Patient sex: M
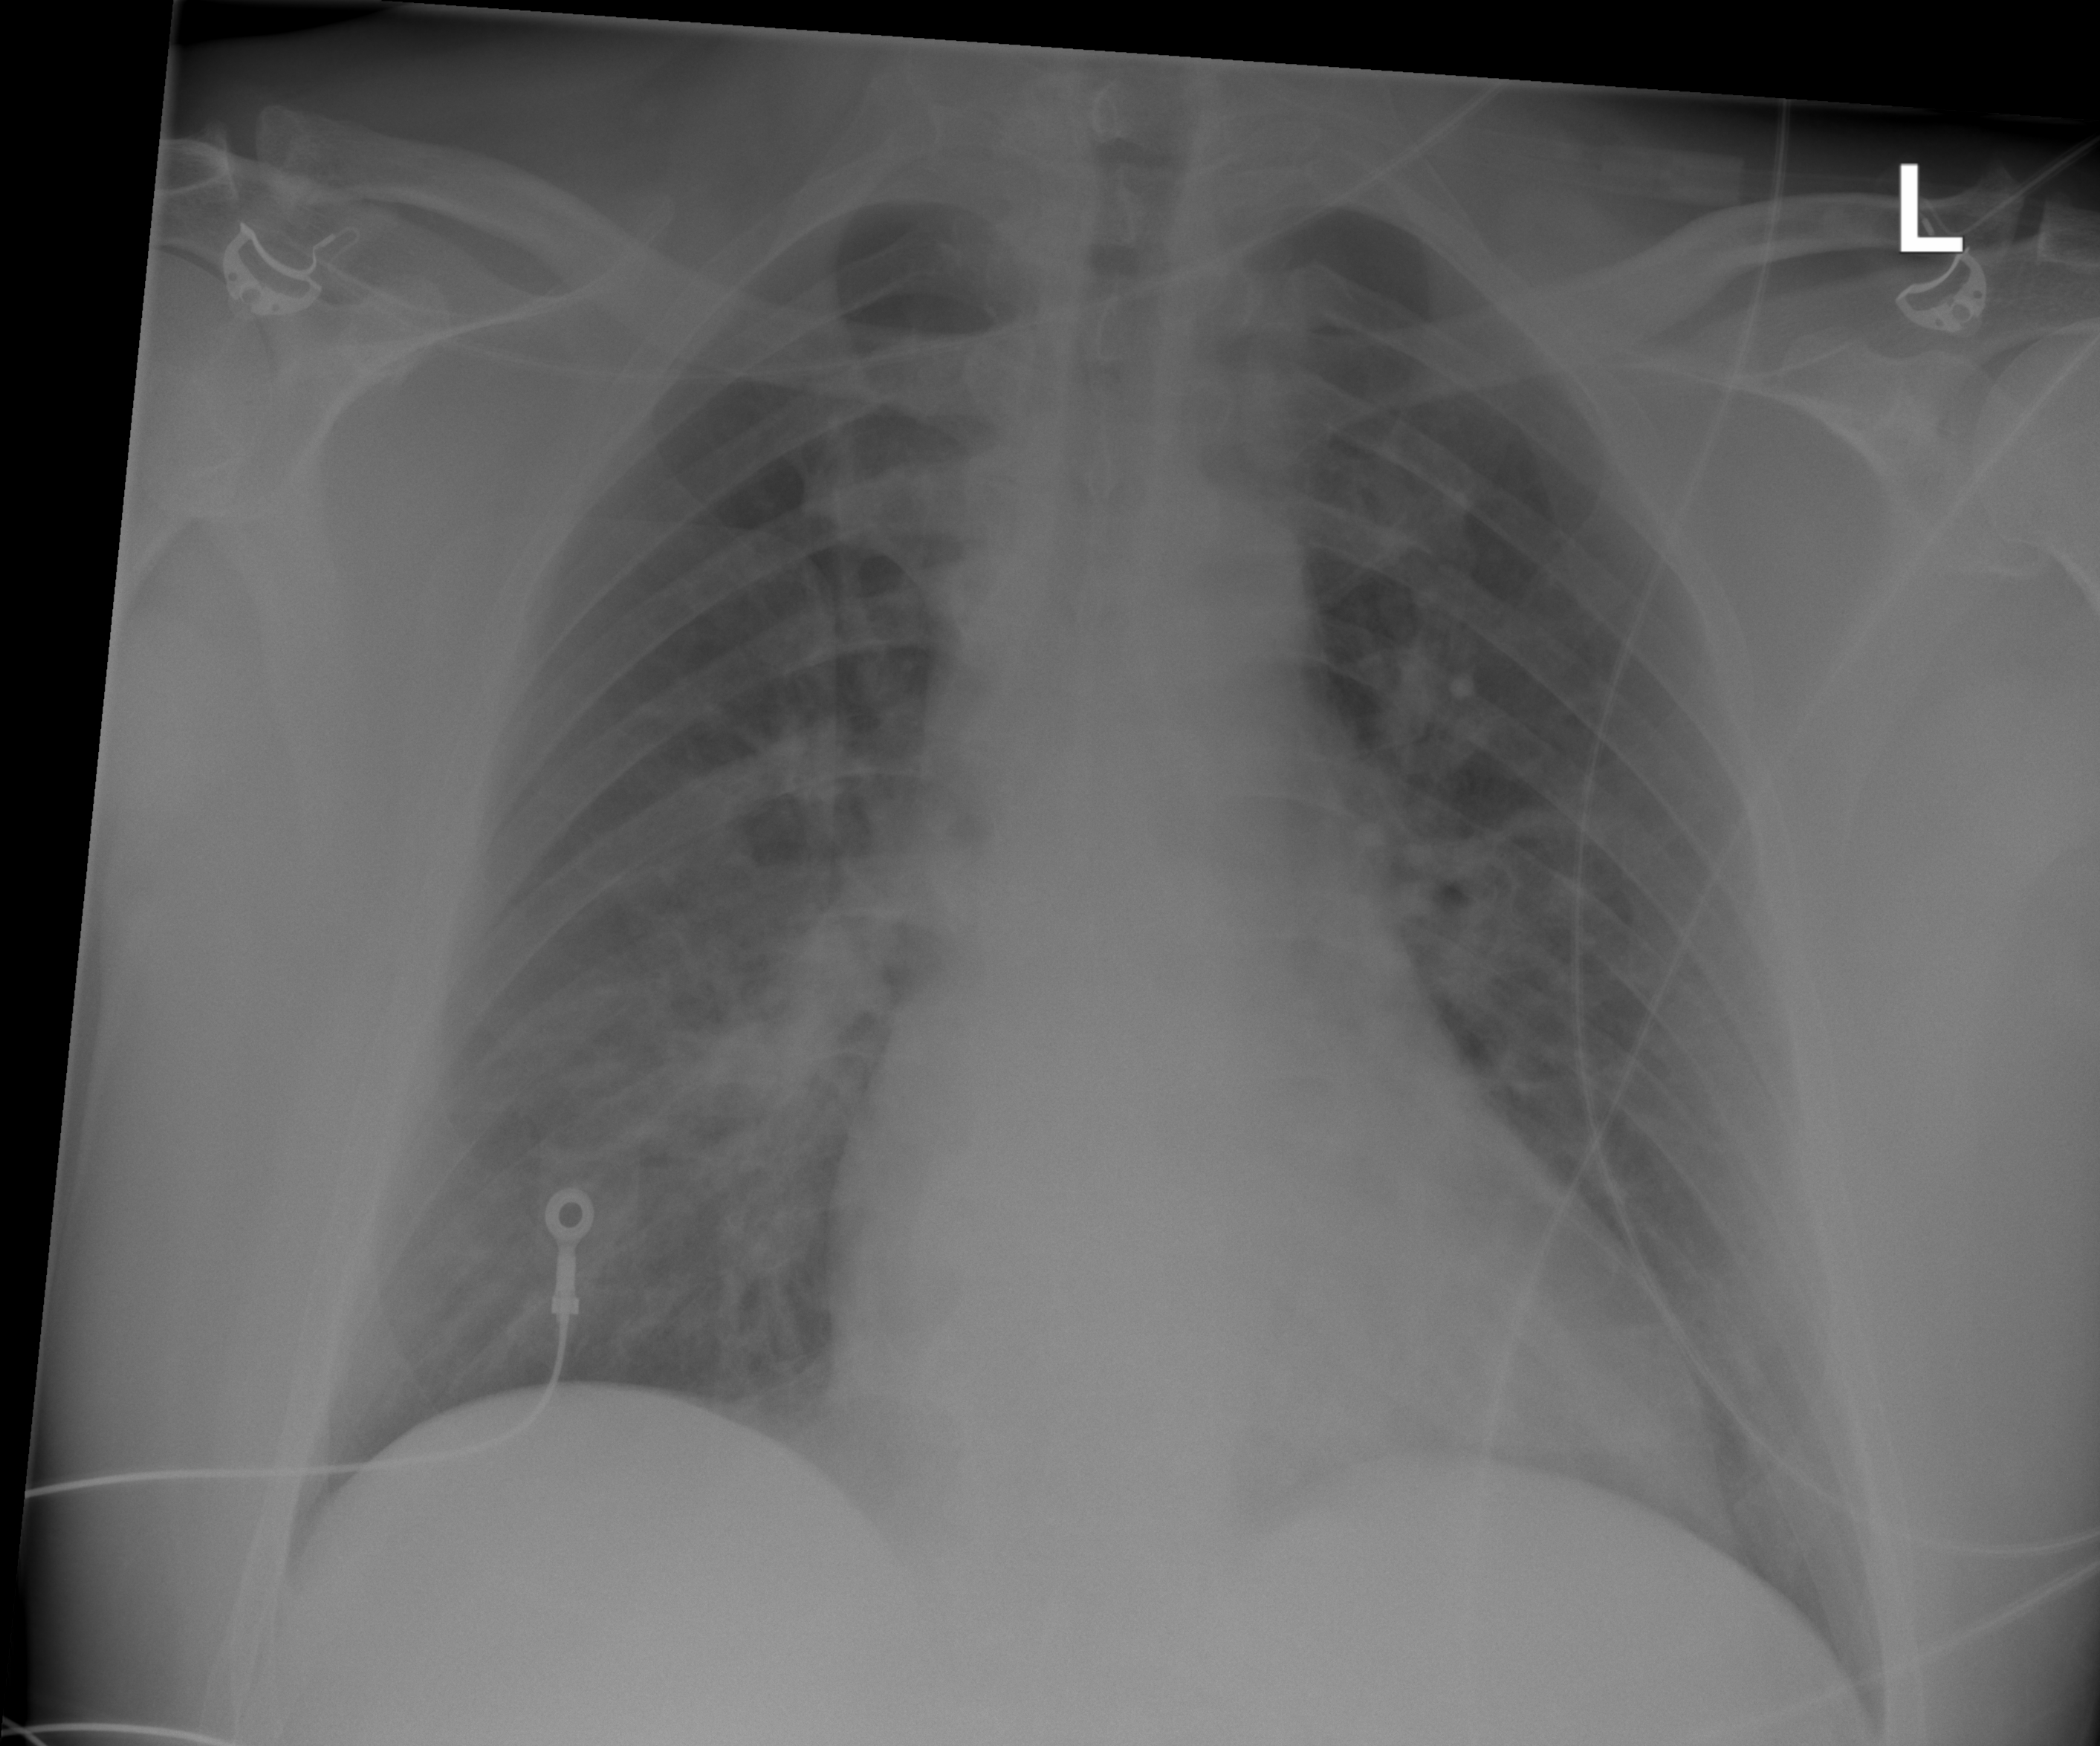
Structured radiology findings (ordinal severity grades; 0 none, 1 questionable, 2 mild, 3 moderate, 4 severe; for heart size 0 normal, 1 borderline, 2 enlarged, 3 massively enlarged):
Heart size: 1
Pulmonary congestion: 2
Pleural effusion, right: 0
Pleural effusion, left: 0
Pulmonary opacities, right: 2
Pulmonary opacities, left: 2
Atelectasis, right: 0
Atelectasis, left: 0